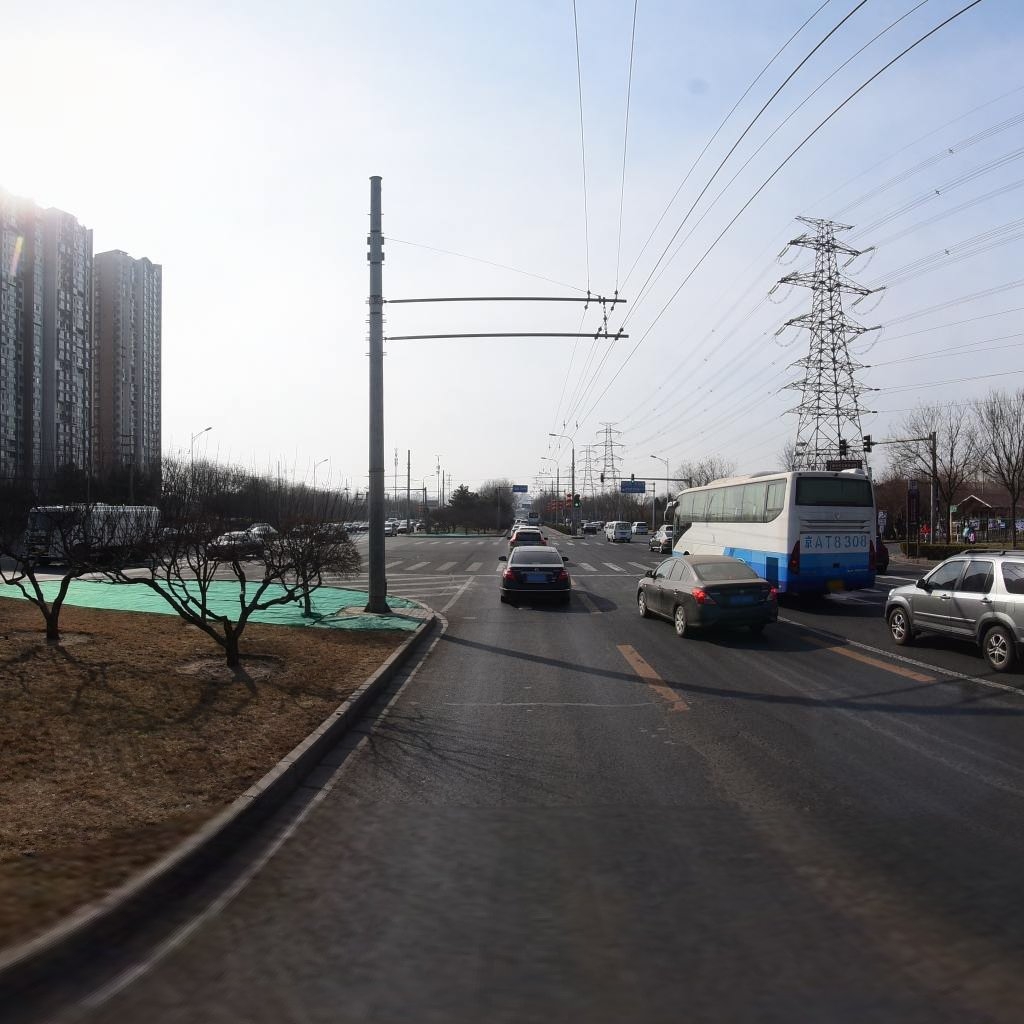
Region: Chaoyang
Road damage annotations: transverse patch